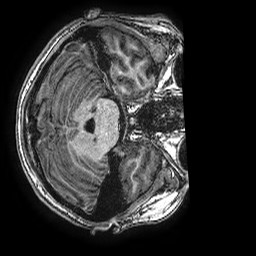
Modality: T1w
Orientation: axial
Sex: female
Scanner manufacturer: ge
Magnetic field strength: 3 T
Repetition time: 0.00766 s
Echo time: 0.003476 s